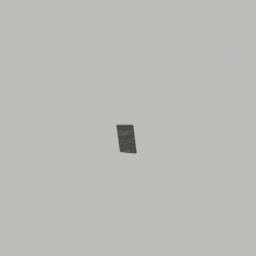
Label: electronics